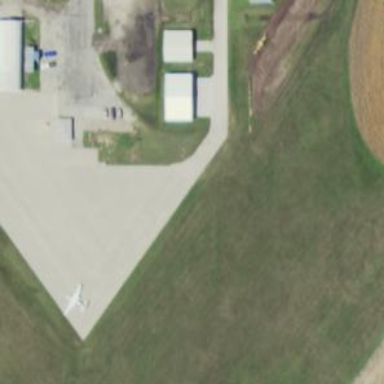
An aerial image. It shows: Apron at the airport.